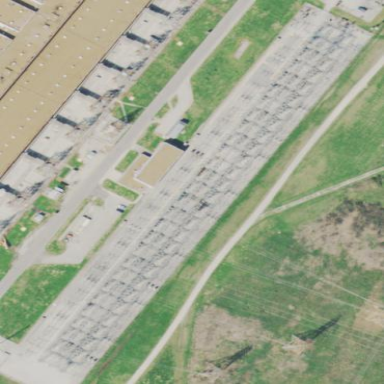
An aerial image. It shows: Power substation.